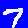
Digit: 7